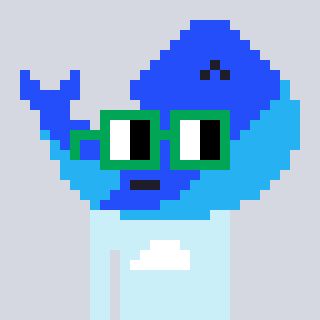
a pixel art character with square green glasses, a whale-shaped head and a cold-colored body on a cool background